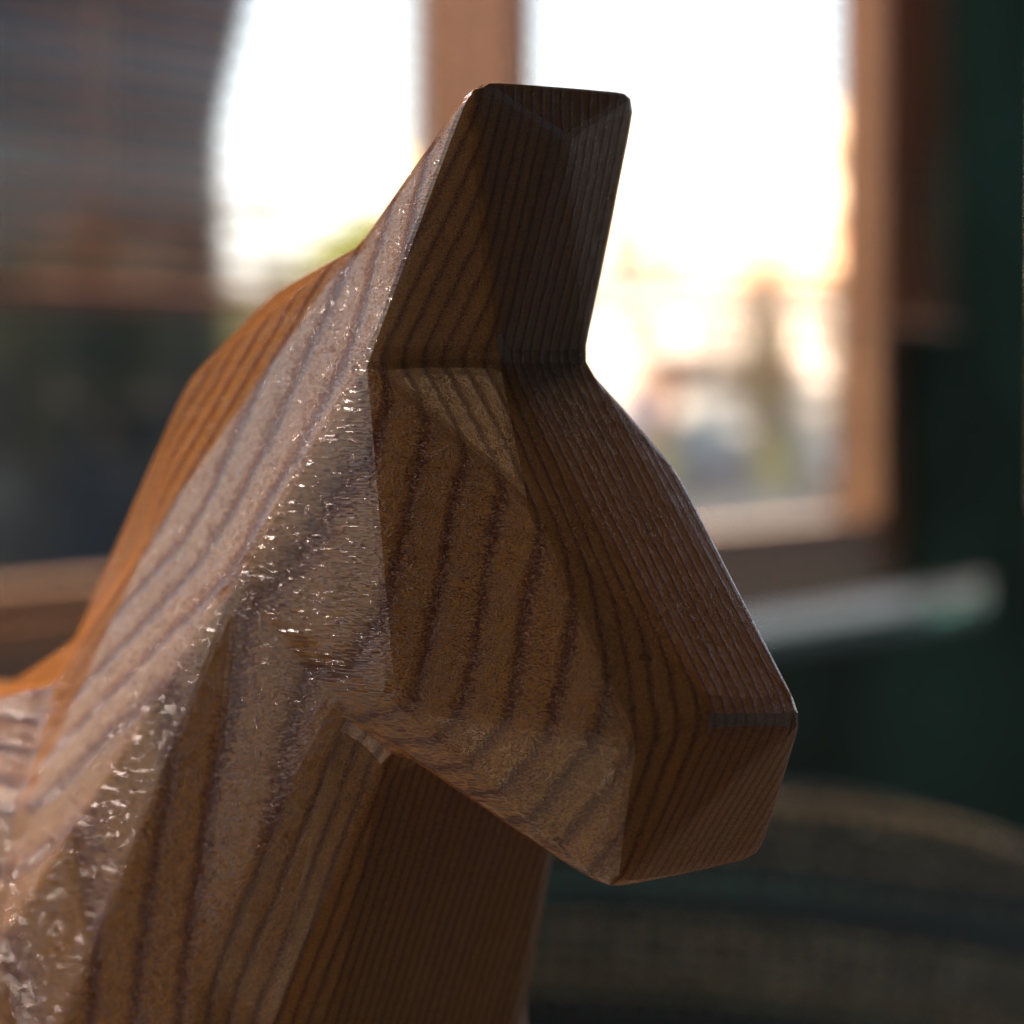
A high quality rendering of a dalahest_oak dalecarlian horse figurine made of varnished dark oak standing on a wooden table in an a sports hall with natural soft daylight from windows,close-up shot of the right side of the head, 100 mm, f 16, bokeh